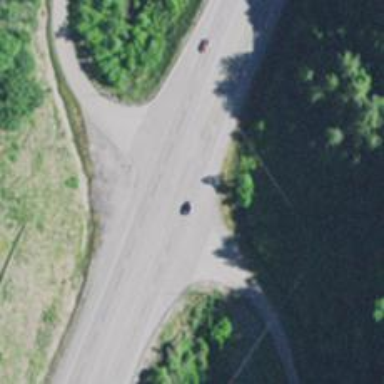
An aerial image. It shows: Trunk highway with expressway features.